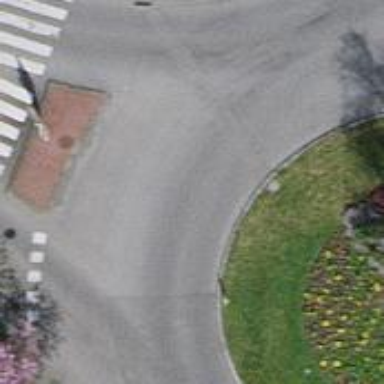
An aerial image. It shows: Tertiary road with asphalt surface leading to roundabout junction.